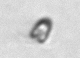
Label: Pyramimonas